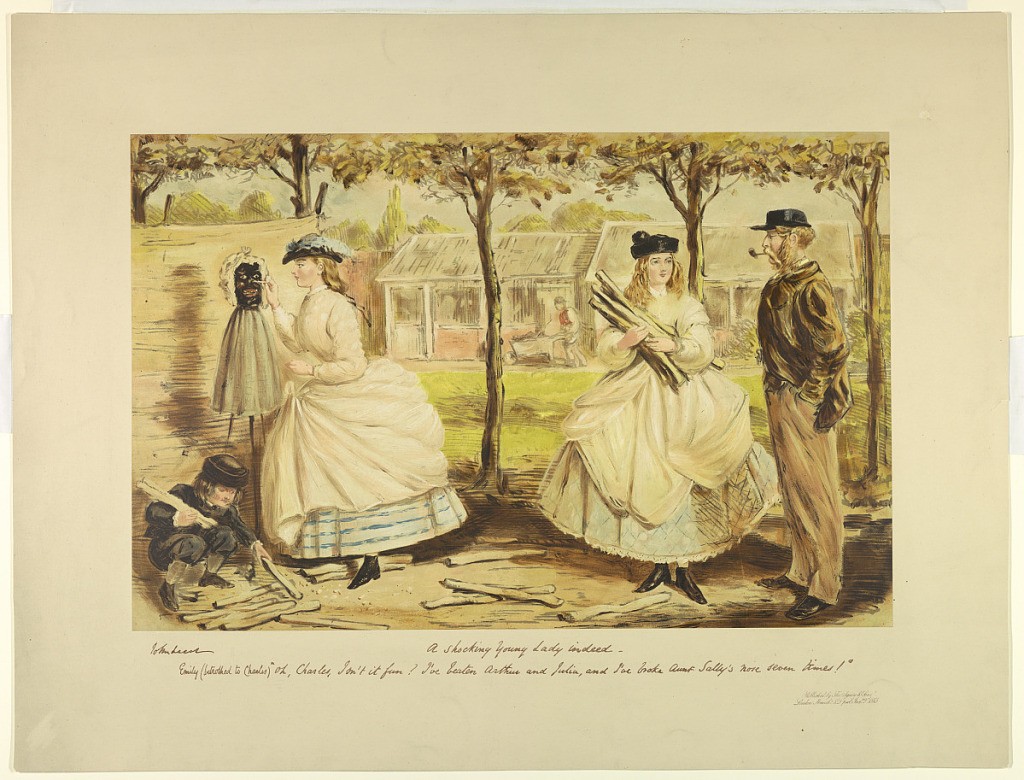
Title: A Shocking Young Lady Indeed – (Proof)
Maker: John Leech, English, 1817 - 1864
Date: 1865
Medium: Chromolithograph on paper, mounted on heavy paper
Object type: Chromolithograph
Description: Lower left, a boy picking up kindling. Beside him, a girl shaping a black three-dimensional head. Right, a girl with an armful of wood, and a man. A greenhouse beyond. Title and comment. Artist's and publisher's names and date below.